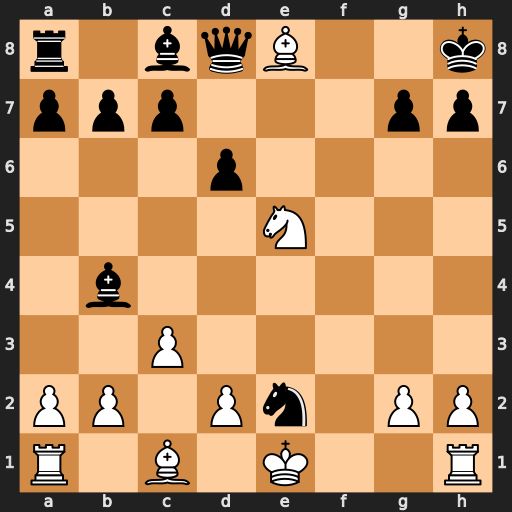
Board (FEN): r1bqB2k/ppp3pp/3p4/4N3/1b6/2P5/PP1Pn1PP/R1B1K2R
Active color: w
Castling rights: KQ
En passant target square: -
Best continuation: Nf7+ Kg8 Nxd8